Question: I need to create a list of buttons like these, but I don't know how to implement this, there are few options make buttons, but I don't think I can make buttons like this, if I use textview will it work? Is there any other option?

Is there any gui editor for android? Or can i make rectangle class and inside that class someone click to fire the event?
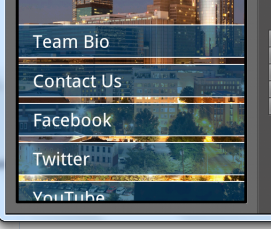
Answer: You can make a button appear anyway you want. See these examples:
<URL>
<URL>